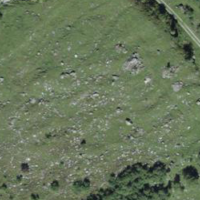
EUNIS habitat code: 26
Species observed at this site:
Parnassia palustris